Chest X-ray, AP view. Patient: 49 years old, sex F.
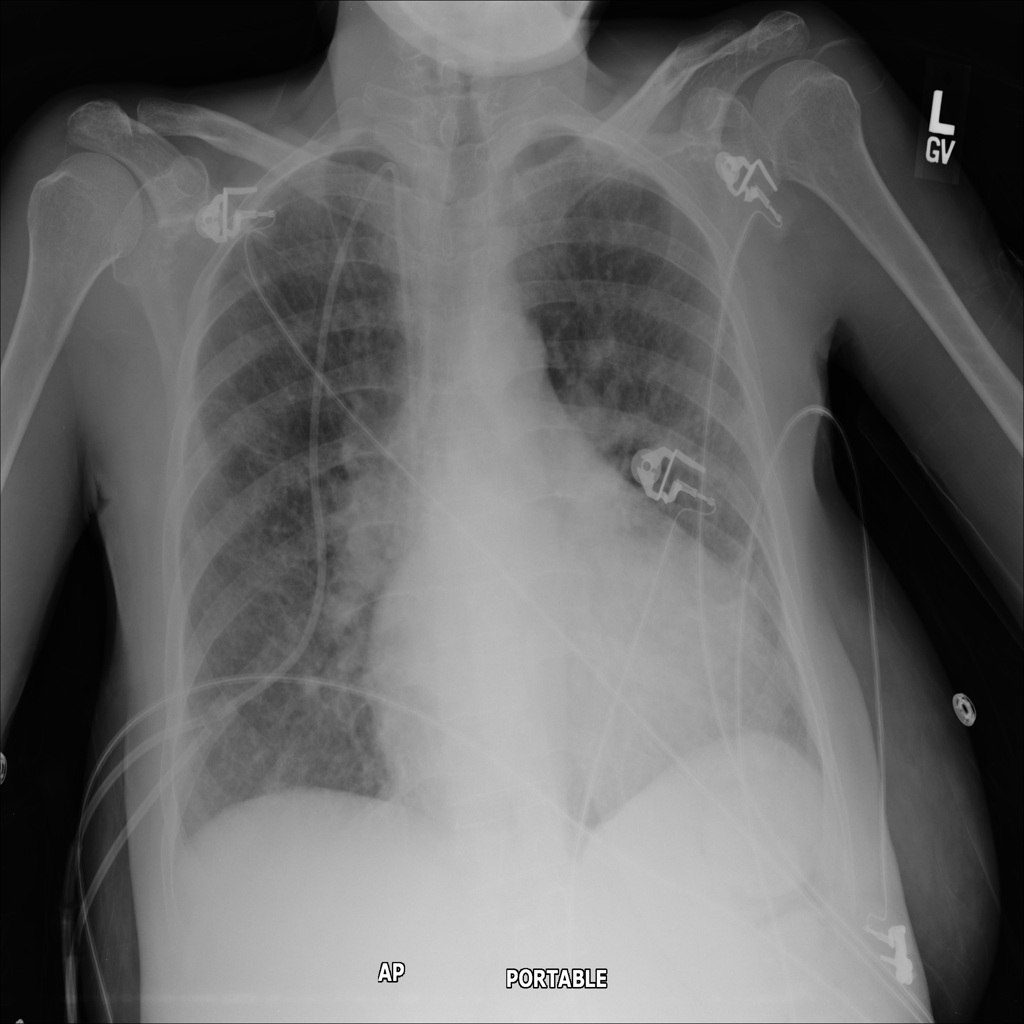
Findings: Atelectasis, Cardiomegaly, Edema, Infiltration